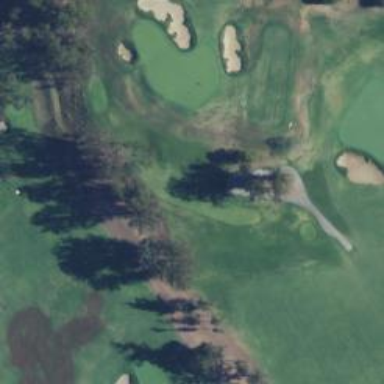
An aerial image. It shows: Path for golf carts.